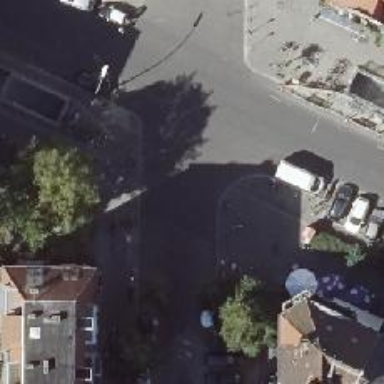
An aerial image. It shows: Living street with separate sidewalks. Parking is available on both sides of the street.